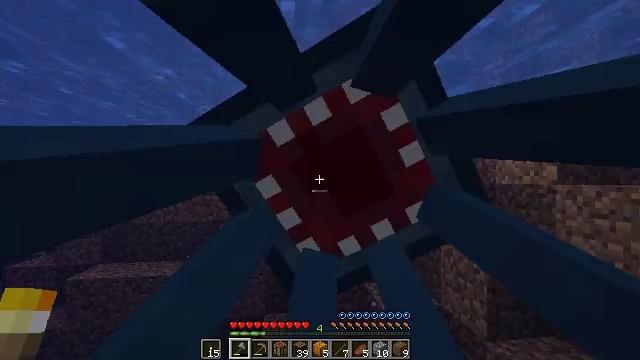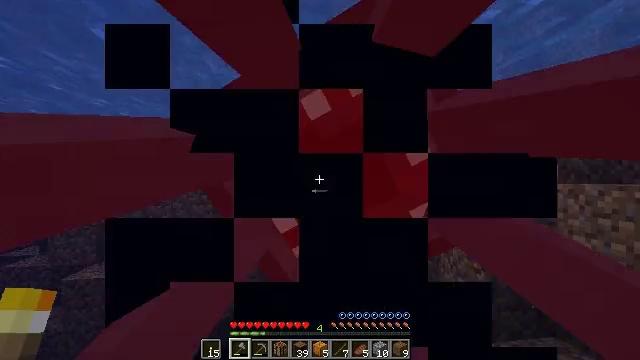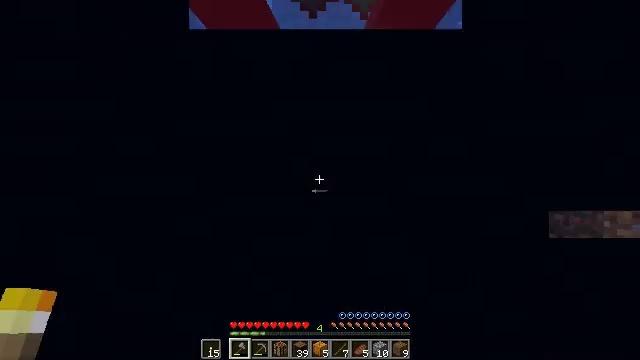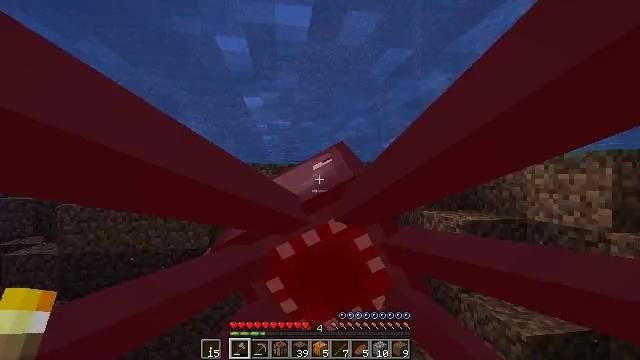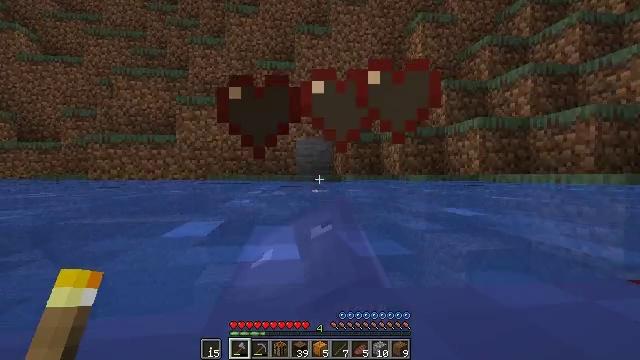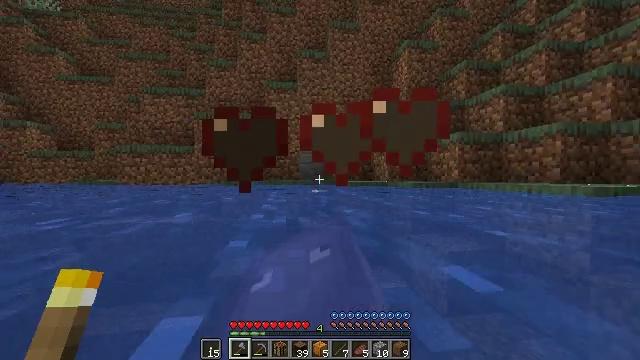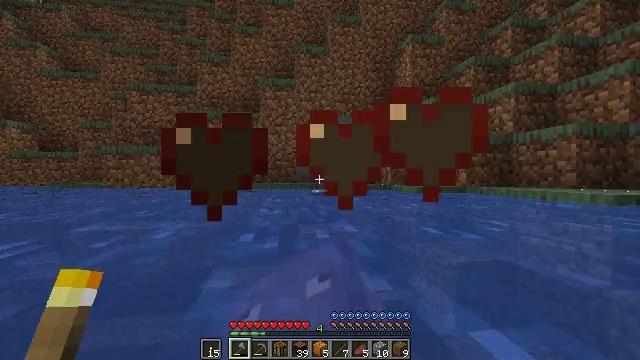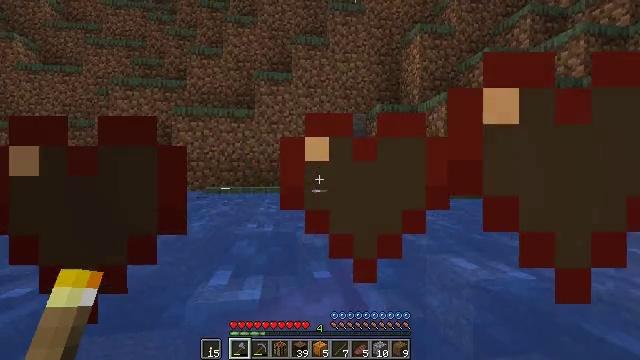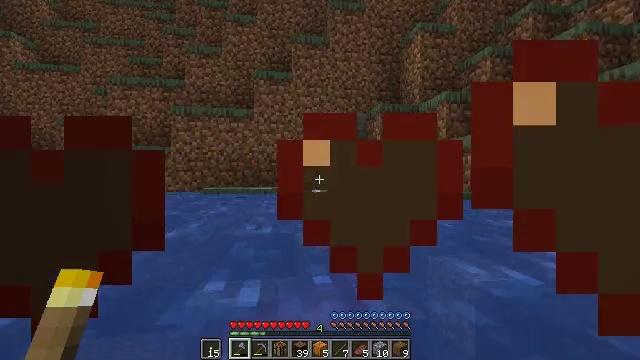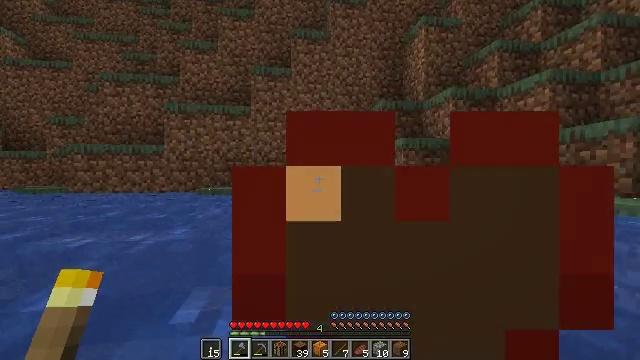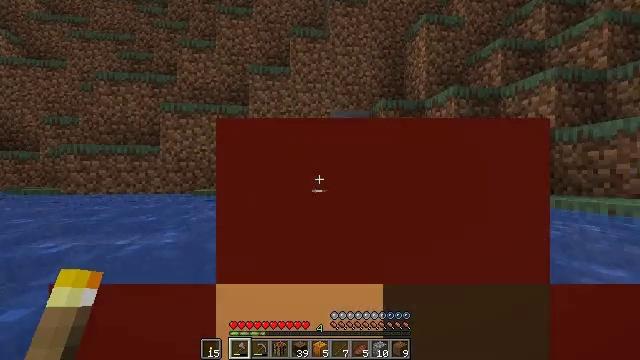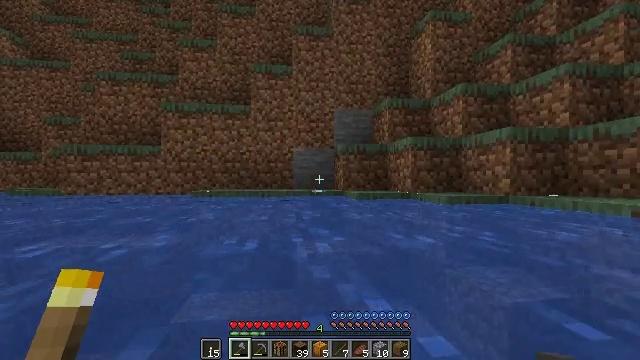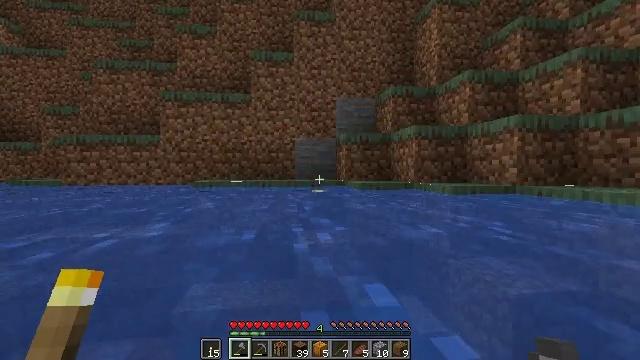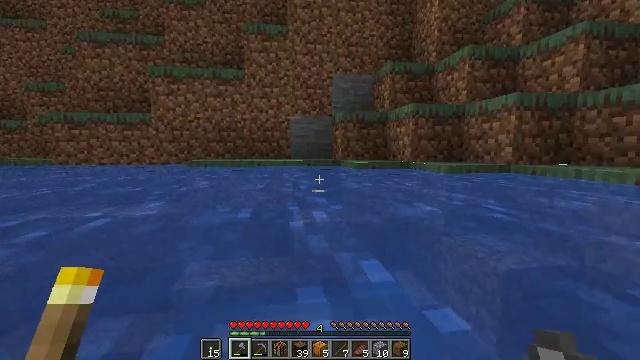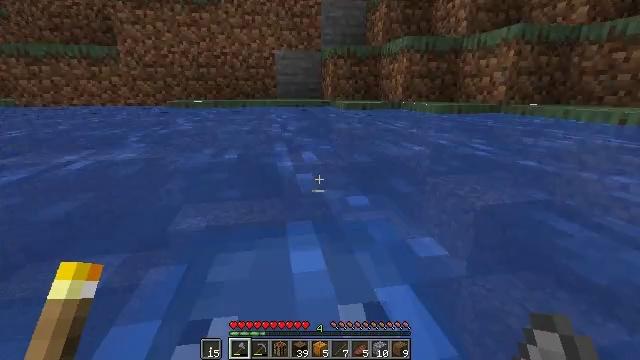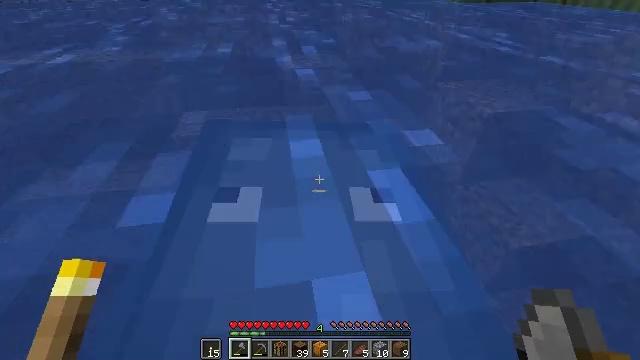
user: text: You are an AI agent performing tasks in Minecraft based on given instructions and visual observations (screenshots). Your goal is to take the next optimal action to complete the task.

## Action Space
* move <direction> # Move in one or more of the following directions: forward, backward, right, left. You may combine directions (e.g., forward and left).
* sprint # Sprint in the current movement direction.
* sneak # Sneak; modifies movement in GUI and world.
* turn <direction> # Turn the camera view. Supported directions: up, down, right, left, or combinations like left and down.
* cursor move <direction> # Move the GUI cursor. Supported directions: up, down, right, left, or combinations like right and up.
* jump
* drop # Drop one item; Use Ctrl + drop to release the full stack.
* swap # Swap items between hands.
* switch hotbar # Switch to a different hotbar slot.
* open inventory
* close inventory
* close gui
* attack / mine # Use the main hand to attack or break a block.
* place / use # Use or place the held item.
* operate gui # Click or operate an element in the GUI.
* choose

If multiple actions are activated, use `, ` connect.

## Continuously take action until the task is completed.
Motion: motion action
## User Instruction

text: Kill mobs.
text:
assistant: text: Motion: move forward, sprint
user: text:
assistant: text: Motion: move forward, sprint
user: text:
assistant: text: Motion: move forward, sprint
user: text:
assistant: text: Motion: move forward, sprint
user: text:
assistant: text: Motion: move forward, sprint
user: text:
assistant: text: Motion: move forward, sprint
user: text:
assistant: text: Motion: move forward, sprint
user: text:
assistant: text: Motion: move forward, sprint
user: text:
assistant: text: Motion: move forward, sprint
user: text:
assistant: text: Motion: move forward, sprint
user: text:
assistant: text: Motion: move forward, sprint
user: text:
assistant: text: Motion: move forward, sprint, turn down
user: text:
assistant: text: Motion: move forward, sprint, turn down
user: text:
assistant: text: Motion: move forward, sprint, turn right and down
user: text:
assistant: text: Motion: move forward, sprint, turn down
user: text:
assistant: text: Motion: move forward, sprint, turn down
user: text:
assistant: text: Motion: move forward, sprint, turn down
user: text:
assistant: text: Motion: move forward, sprint, attack / mine
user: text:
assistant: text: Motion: move forward, sprint, attack / mine
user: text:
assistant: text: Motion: move forward, sprint, attack / mine
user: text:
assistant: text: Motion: move forward, sprint, attack / mine
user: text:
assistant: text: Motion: move forward, sprint, turn down
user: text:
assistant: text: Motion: sprint